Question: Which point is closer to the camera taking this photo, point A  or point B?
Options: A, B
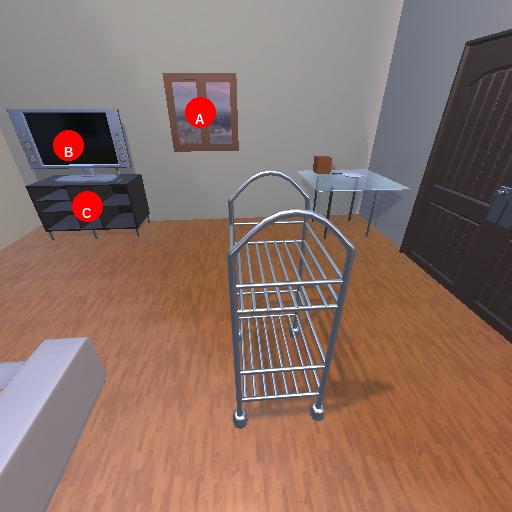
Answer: A